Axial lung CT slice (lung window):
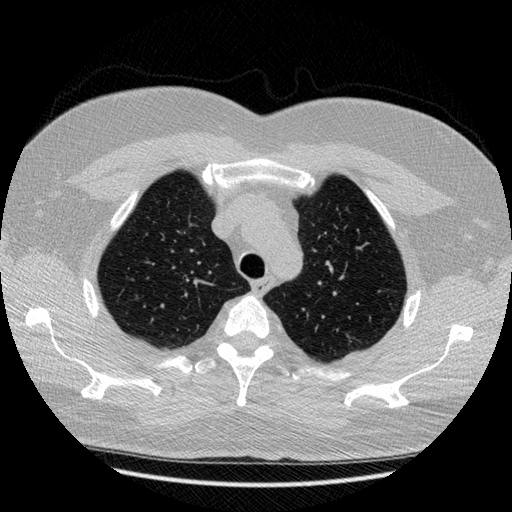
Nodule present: no